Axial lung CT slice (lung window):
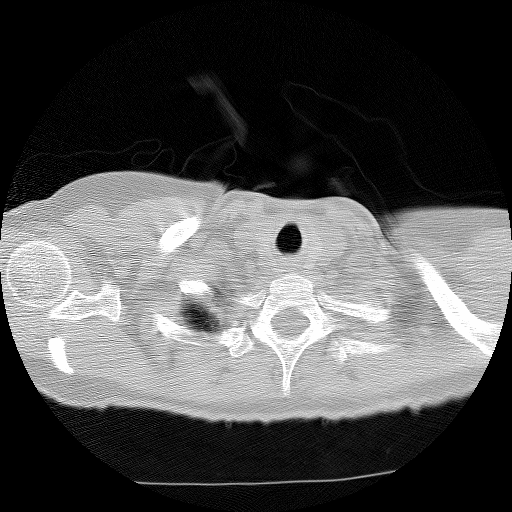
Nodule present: no